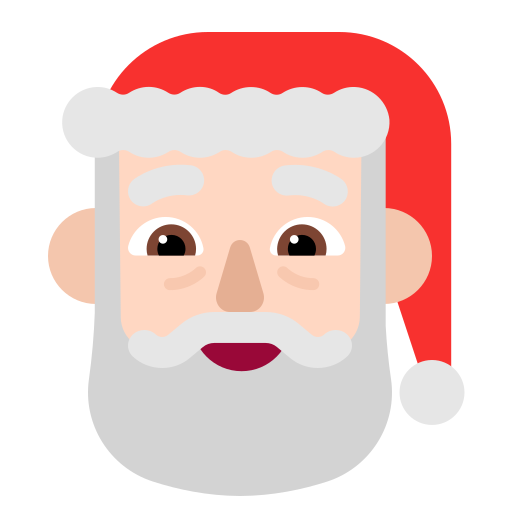
santa claus flat light